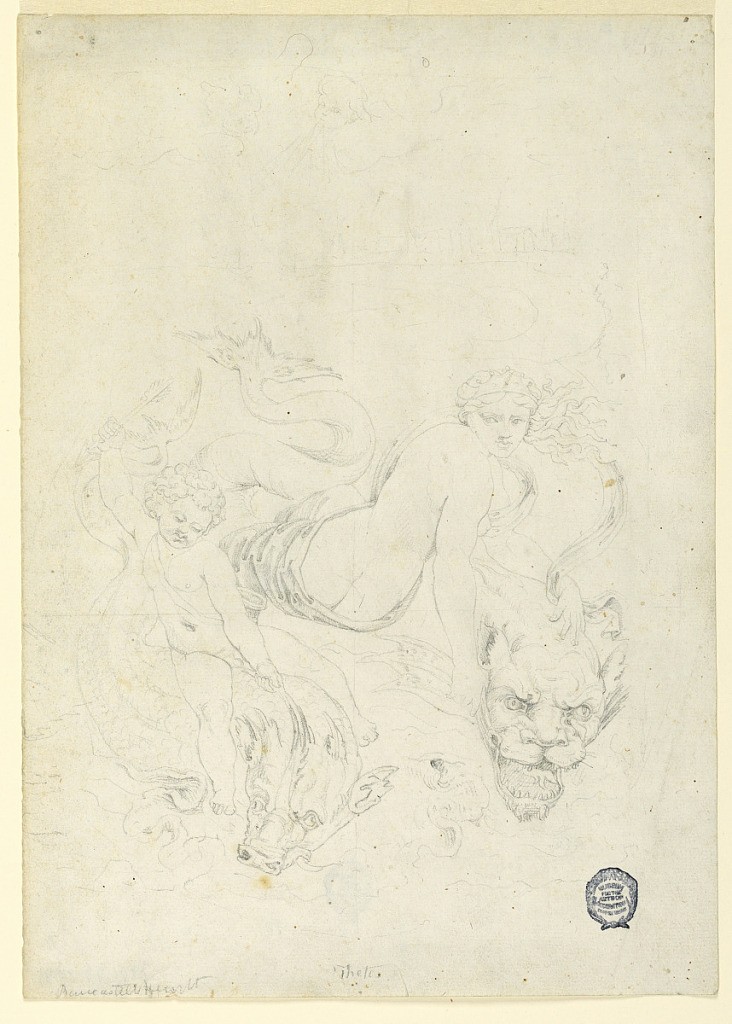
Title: Thetis and Cupid Riding Fish
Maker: Fortunato Duranti, Italian, 1787 - 1863
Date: ca. 1820
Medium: Graphite on paper
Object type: Drawing
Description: Cupid, at left, raises his right hand, in which he holds an arrow, and graps the fin of the dolphin he is riding with his left hand.  Thetis sits with her head torqued around to the front while holding the fin of the lion-headed fish she rides. The heads of two putti, one with pursed lips as if blowing, are depicted above.